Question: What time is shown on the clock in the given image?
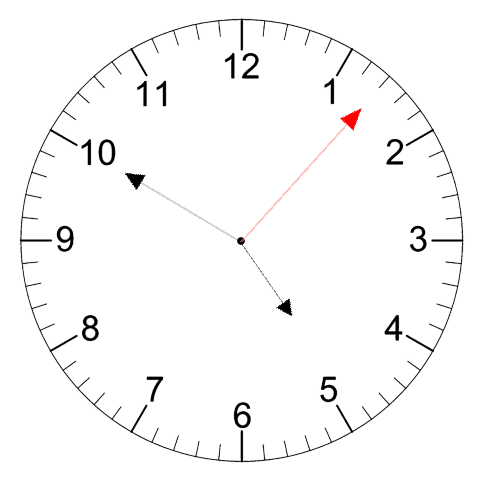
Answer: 04:50:07